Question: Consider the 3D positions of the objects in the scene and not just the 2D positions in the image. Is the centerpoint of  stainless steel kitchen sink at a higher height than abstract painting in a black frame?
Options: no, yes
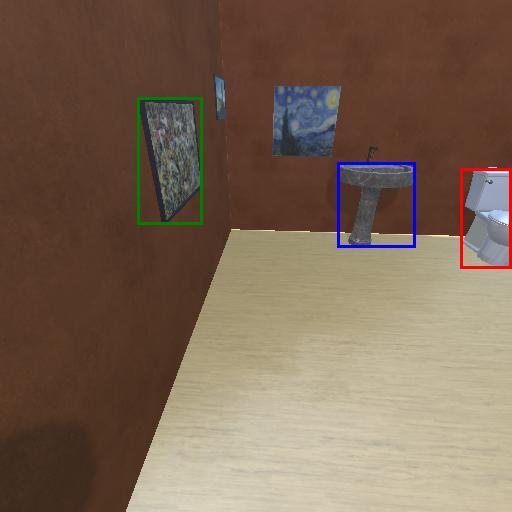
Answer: no